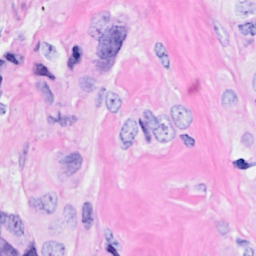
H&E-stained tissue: Breast